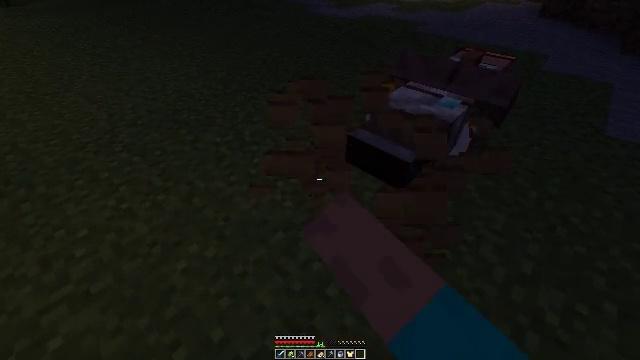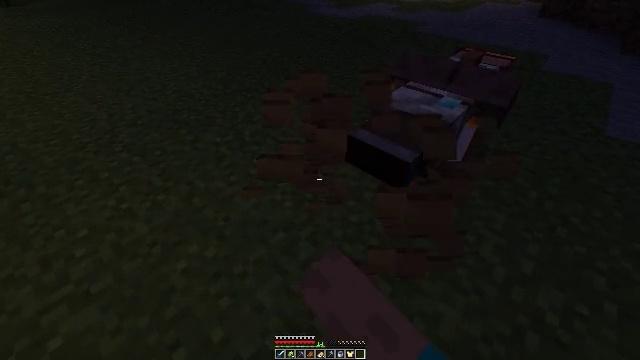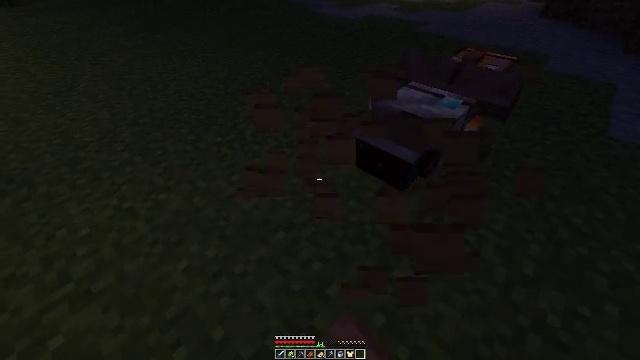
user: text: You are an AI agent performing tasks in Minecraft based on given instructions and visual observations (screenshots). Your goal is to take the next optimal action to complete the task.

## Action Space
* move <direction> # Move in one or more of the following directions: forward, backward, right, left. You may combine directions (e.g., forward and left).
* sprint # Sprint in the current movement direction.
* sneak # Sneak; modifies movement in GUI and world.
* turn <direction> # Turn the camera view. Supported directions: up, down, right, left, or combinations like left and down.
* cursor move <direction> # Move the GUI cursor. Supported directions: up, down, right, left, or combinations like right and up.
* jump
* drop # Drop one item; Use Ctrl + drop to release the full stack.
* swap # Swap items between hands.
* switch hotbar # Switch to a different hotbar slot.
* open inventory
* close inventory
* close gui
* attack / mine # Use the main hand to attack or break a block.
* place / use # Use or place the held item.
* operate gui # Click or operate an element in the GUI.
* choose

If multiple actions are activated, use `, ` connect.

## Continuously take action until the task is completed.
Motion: motion action
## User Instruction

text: Destroy the orange bed to move it.
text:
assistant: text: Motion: attack / mine
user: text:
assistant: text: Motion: attack / mine
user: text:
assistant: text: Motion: no_op